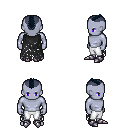
a pixel art fantasy rpg character, male body template, dark elf, purple skin, black tattered cape, white pants, raven short mohawk hairstyle, metal boots, four views (front, back, left, right), 2x2 character sprite sheet, small pixel art, hard edges, no anti-aliasing